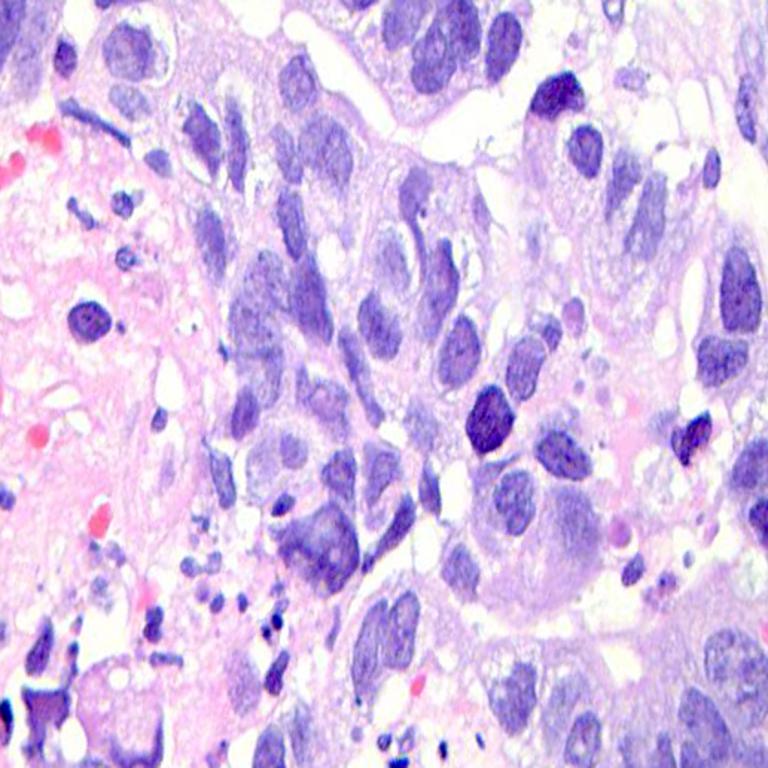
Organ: colon
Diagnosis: adenocarcinomas